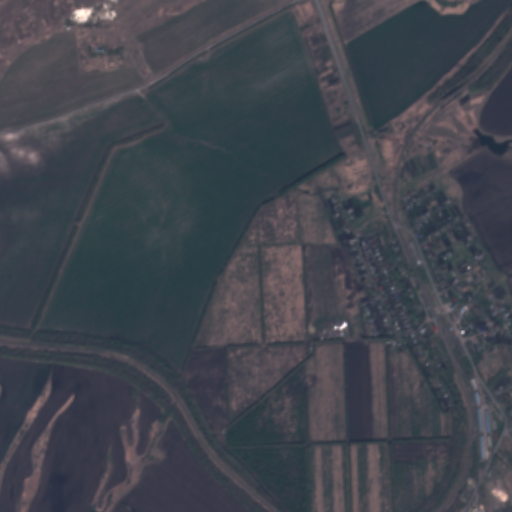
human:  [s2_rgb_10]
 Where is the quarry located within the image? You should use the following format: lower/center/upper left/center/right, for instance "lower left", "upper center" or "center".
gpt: The quarry is located in the upper left of the image.
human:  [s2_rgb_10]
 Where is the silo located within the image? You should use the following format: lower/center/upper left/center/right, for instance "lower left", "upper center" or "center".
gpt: The silo is located in the lower center of the image.
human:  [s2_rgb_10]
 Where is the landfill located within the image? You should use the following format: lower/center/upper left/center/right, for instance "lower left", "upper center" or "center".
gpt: There is no landfill in the image.